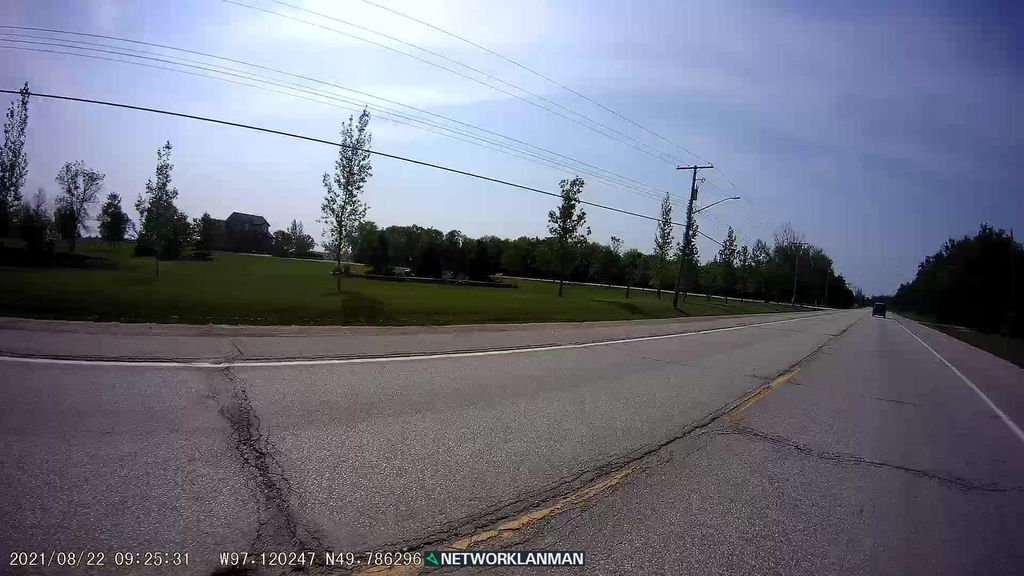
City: winnipeg